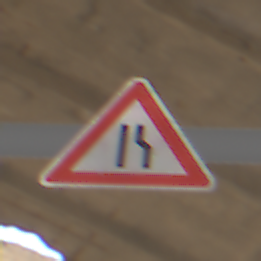
Verkehrszeichen: EinseitigVerengteFahrbahnRechts
Umgebung: Roofed, Suburban
Tageszeit: SunriseSunset
Wetter: Clear
Licht: Natural
Jahreszeit: NotSpecified
Kontrast: MediumContrast